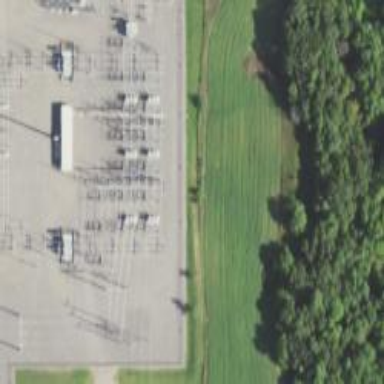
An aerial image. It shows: Switch used for power control.